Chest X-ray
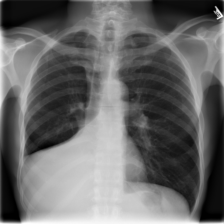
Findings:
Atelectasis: positive
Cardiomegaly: negative
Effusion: negative
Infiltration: negative
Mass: negative
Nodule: positive
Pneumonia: negative
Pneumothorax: negative
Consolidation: negative
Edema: negative
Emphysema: negative
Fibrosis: negative
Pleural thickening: negative
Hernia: negative